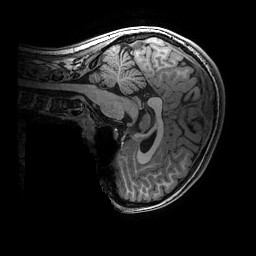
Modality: T1w
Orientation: sagittal
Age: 14
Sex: female
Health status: ill
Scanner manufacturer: ge
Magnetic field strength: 3 T
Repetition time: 0.007664 s
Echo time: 0.00342 s